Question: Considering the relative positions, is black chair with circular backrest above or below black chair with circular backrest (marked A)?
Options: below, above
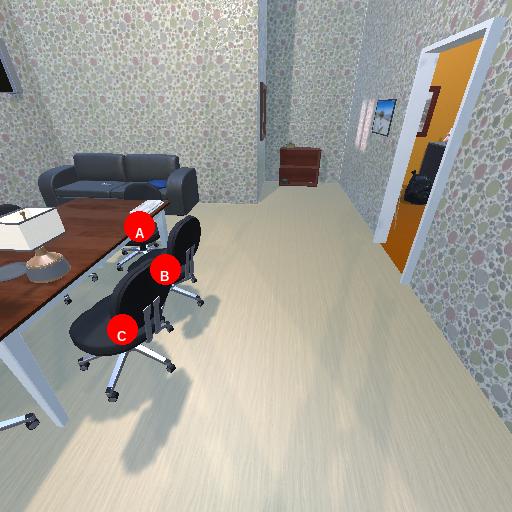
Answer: below